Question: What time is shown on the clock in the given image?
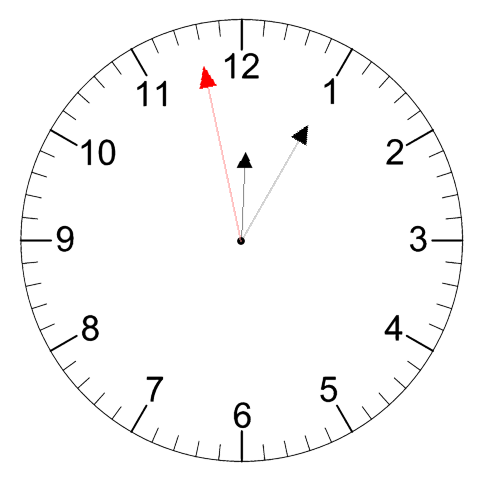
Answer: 12:04:58